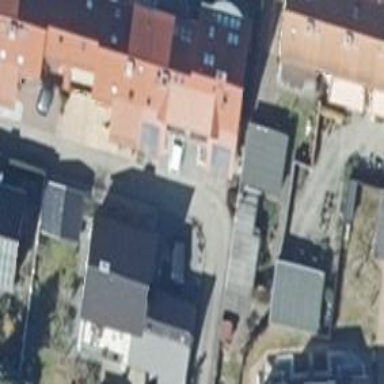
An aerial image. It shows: Living street.